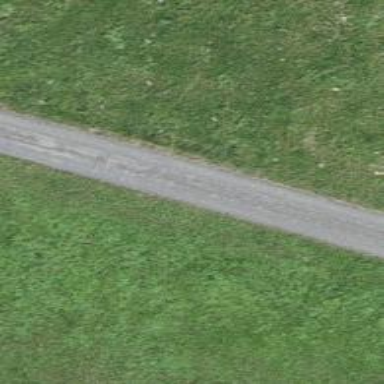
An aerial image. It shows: Unclassified road with asphalt surface.